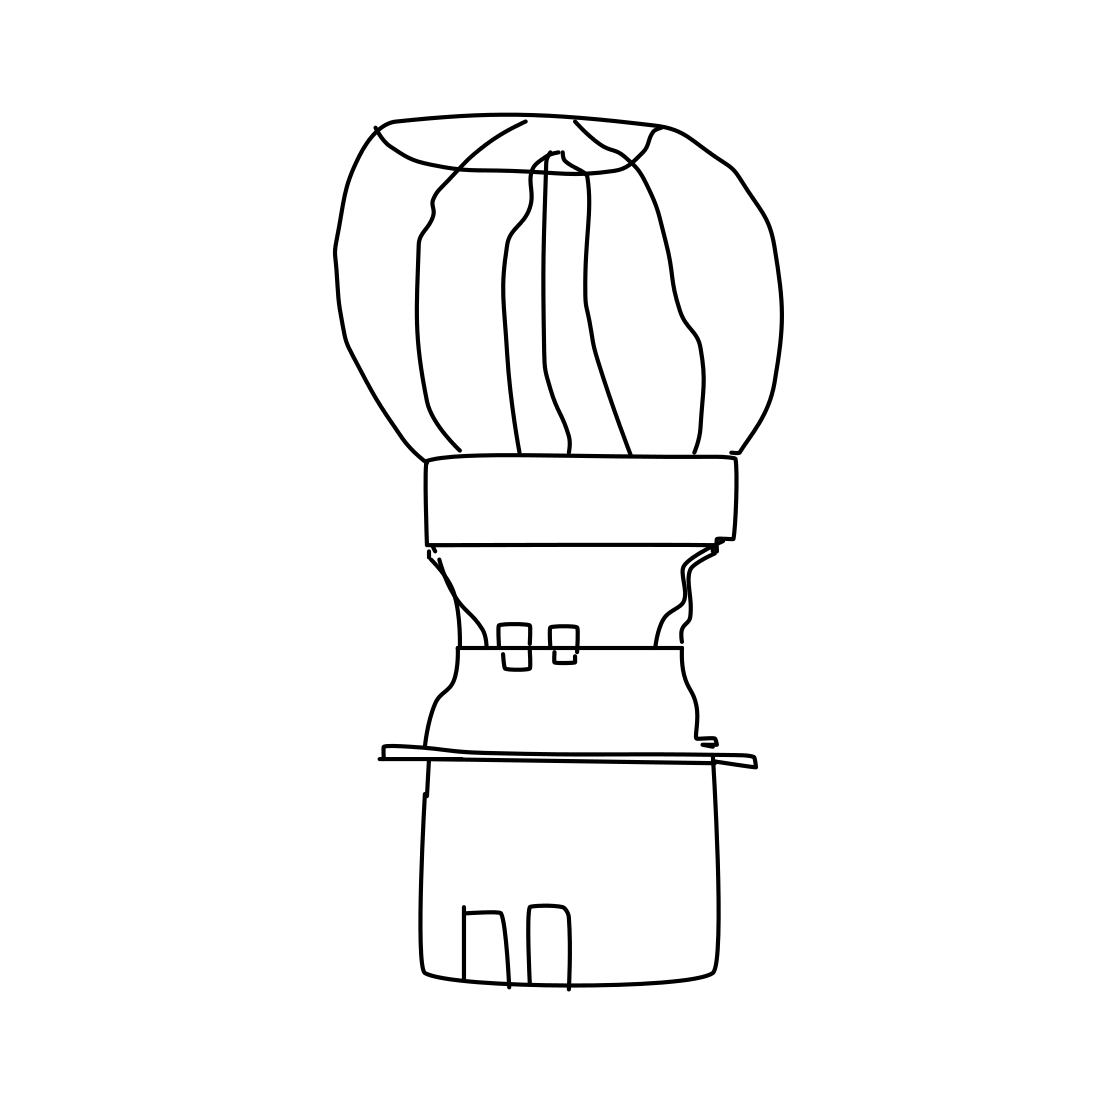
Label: hot air balloon